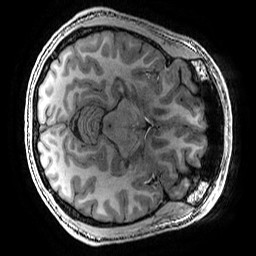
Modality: T1w
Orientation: axial
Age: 18
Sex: male
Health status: ill
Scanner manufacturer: ge
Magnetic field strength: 3 T
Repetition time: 0.007664 s
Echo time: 0.00342 s